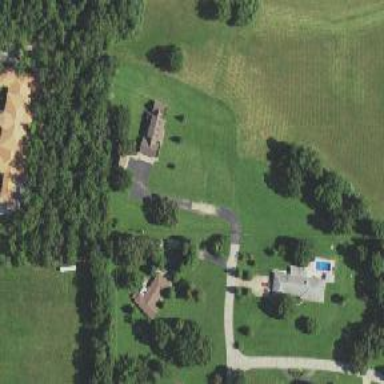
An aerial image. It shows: Driveway.